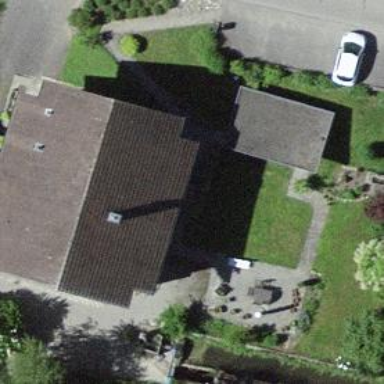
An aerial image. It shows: Residential building.